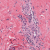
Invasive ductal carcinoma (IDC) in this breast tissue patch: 1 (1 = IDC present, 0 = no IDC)